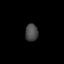
Tissue: lung
Cell type: Epithelial cells
Senescence score: 0.234
Nuclear area (px): 220
Mean DAPI intensity: 72.027